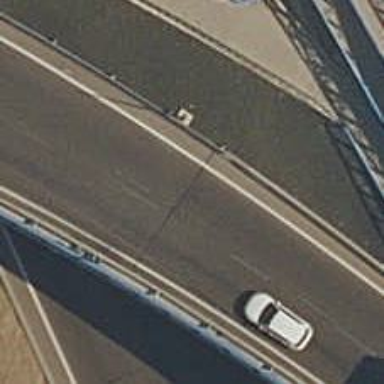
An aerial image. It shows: Bridge with asphalt surface. It is part of primary link highway.